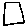
Label: square